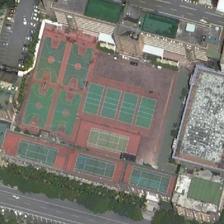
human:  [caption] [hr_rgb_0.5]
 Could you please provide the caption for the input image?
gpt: three roads and several large buildings are around four basketball fields and four tennis courts .

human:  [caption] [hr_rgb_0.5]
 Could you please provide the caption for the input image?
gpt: four basketball fields and four badminton fields nearby .

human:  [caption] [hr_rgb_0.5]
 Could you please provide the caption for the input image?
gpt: many kinds of sports fields are surround by many buildings .

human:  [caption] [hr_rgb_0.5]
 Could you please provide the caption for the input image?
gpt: what beside the magneficent buildings is a huge exercise yard, including basketball and tennis courts .

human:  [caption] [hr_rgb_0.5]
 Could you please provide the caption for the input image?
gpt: four basketball fields and four tennis courts are semi-surrounded by large buildings .